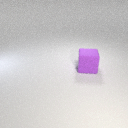
large purple rubber cube